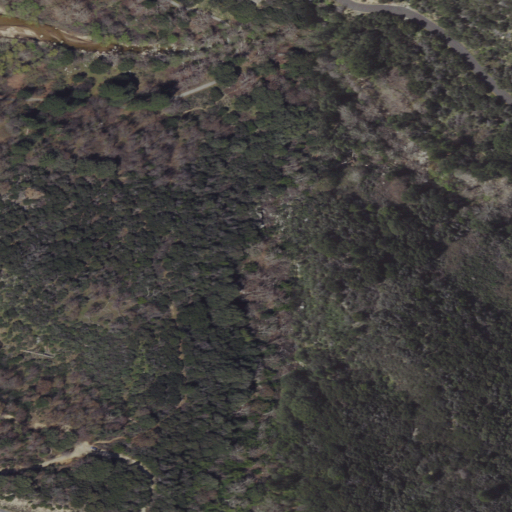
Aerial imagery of valley in California named Burnt Mill Canyon containing evergreen forest, mixed forest, shrub, open development, woody wetlands, and low intensity development